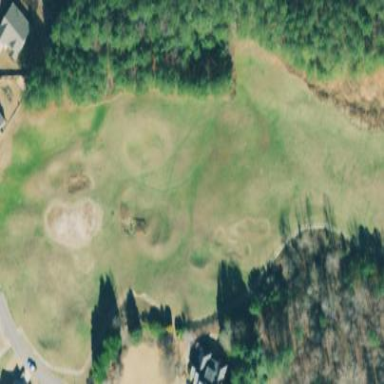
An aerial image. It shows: Area with grass used as rough in golf course.